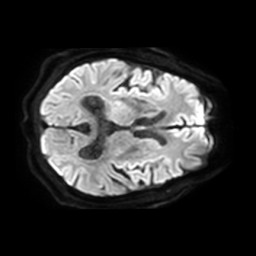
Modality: TRACE
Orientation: axial
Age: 50
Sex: male
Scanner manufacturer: philips
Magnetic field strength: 3 T
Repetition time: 3.742 s
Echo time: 0.059 s